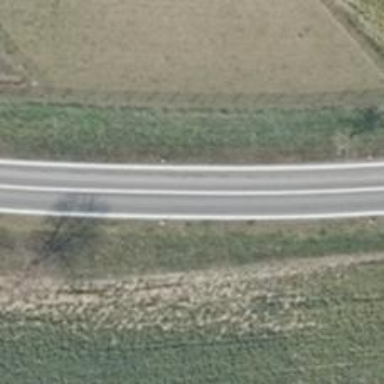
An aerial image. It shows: Secondary road with asphalt surface.